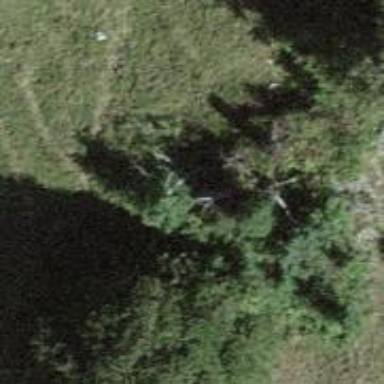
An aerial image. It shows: Row of trees in natural setting.